Question: I am trying to integrate Facebook login into my iOS app (using XCode 6+ and Deployment Target is iOS 7.0). I have placed a normal UIButton to my ViewController in the storyboard and changed to custom class with FBSDKLoginButton since I needed the button in slight bigger size than originally.
The login process works great and the login button image is shown perfectly, but after login the button changes to "logout" and the background seems transparent with some strange white rectangle behind.
Here's an illustration of the issue:

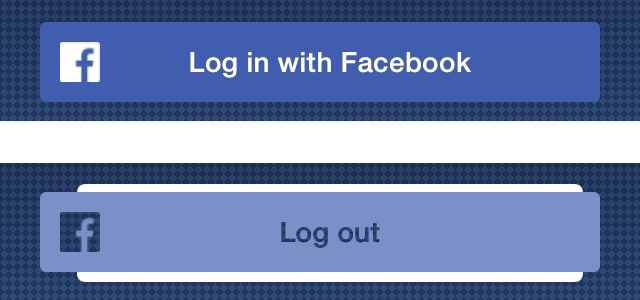
Answer: I'm facing the same issue using an UIButton, but I changed it to an UIView and it is working perfectly. Probably go with that approach, or implement a custom button (Objective-C)
<URL>